Question: I'm currently learning about DOMs and have this problem I'm struggling with when two or more cloned elements get the same event listener.
'''
case 116:
var myList = document.querySelectorAll(".selected");
for(var i=0; i<myList.length;i++)
{
var node=myList[i].cloneNode(true);
node.style.top=Math.random()*window.innerHeight-(node.style.height/2)+"px";
node.style.left=Math.random()*window.innerWidth-(node.style.width/2)+"px";
node.addEventListener("click",function(e){
node.classList.toggle("selected");
console.log(e);
});
myList[i].parentNode.appendChild(node);
}
break;
'''

box 1 is the original box and it has its own EventListener.
box 2 is the clone of the original and selects and deselects as it should.
box 3-4 are clones of 1-2 but it seems that box 3 and 4 get the same listener because when I click on
box 4 it toggles selected on box 3 and nothing happens with box 4.
How do I solve this?
Any help will be most welcome.
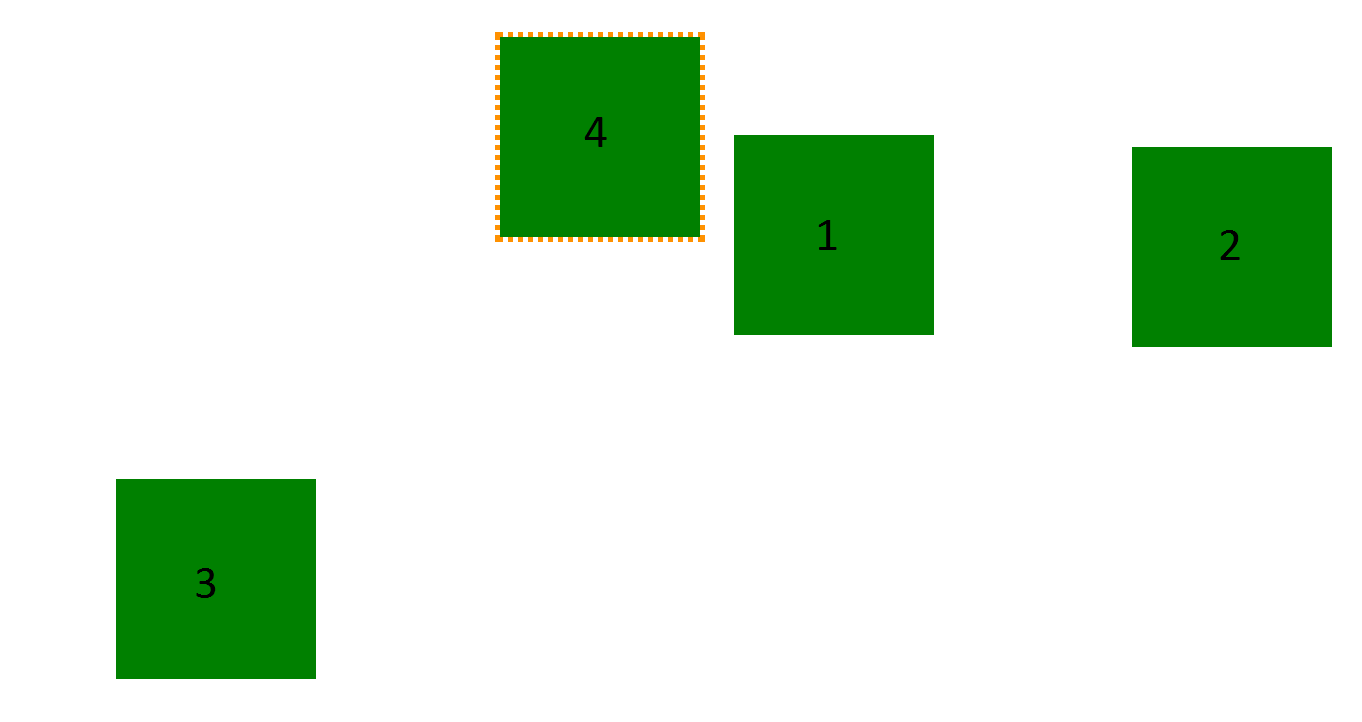
Answer: I think this is a scoping issue. Your event handler is making reference to 'node', but at the end of the loop, 'node' will point to the last square created. You can store the value of 'node' for each event handler using a closure:
'''
(function(node) {
// 'node' defined here is in it's own scope, so won't be affected by the changes
// made to the 'node' variable defined in the outer scope of the loop.
node.addEventListener("click",function(e){
node.classList.toggle("selected");
console.log(e);
});
})(node);
'''
but probably the better solution is to use 'this' within your event handler:
'''
node.addEventListener("click",function(e){
// within an event handler, 'this' references the event's target element
this.classList.toggle("selected");
console.log(e);
});
'''